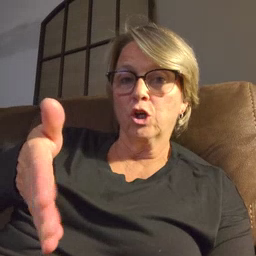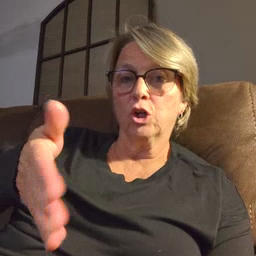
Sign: after